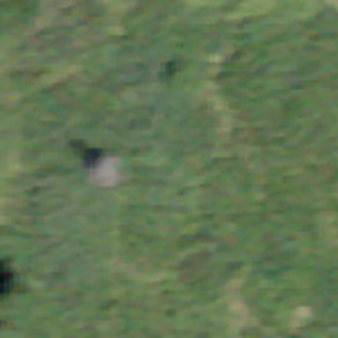
Label: other